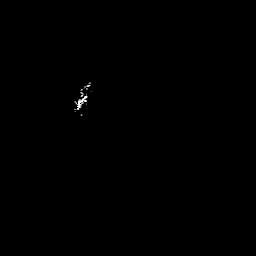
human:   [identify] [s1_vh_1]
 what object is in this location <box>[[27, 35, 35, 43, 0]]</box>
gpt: <ref>1 small ship at the center</ref>